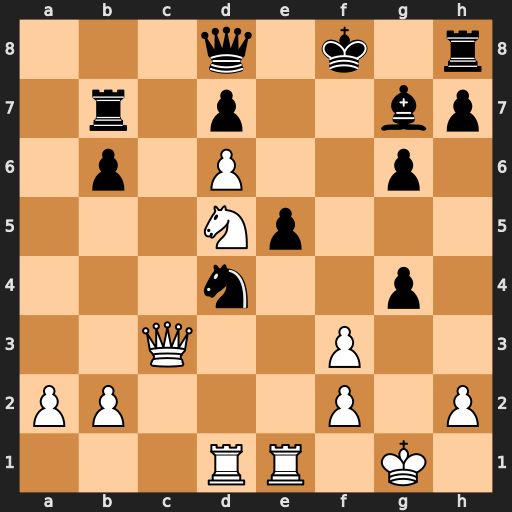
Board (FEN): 3q1k1r/1r1p2bp/1p1P2p1/3Np3/3n2p1/2Q2P2/PP3P1P/3RR1K1
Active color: w
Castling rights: -
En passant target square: -
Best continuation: Rxd4 exd4 Qc1